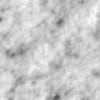
Label: no_change